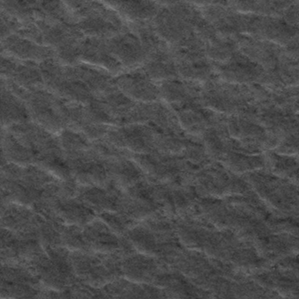
Label: frost